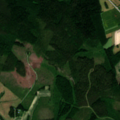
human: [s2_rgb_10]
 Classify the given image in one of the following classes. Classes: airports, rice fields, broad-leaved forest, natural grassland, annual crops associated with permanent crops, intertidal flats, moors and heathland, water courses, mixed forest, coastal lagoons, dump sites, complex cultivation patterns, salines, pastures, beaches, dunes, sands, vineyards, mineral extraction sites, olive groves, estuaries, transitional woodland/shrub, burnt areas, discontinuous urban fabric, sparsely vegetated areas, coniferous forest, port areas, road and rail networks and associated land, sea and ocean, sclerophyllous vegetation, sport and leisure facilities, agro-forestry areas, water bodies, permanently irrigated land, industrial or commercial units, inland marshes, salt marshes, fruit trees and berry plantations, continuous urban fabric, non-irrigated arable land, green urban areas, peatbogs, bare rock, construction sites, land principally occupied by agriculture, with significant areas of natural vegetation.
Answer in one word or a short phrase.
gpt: non-irrigated arable land, coniferous forest, mixed forest, transitional woodland/shrub